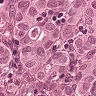
Metastatic tissue present: yes